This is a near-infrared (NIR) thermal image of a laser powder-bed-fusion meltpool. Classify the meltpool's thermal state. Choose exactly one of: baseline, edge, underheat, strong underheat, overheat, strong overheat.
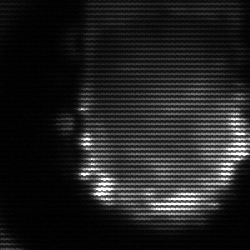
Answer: baseline